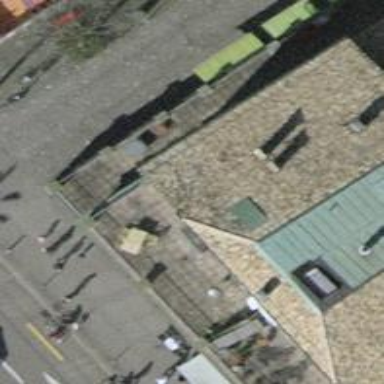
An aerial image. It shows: Shop selling clothes.